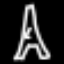
Label: The Eiffel Tower